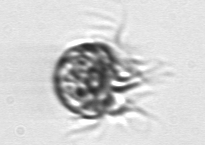
Label: Leegaardiella_ovalis